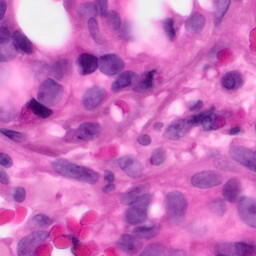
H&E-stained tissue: Pancreatic